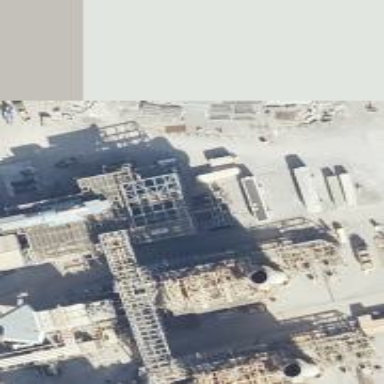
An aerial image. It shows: Gas-powered generator of the combined cycle type.